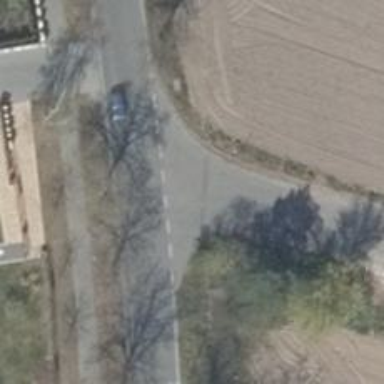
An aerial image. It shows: Road with "give way" sign.